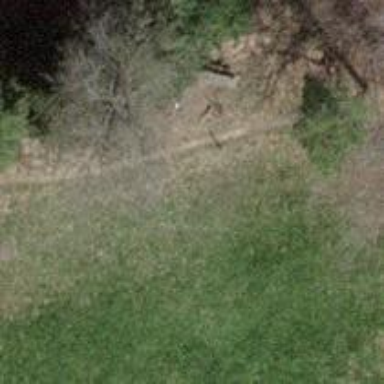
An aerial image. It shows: Bench.